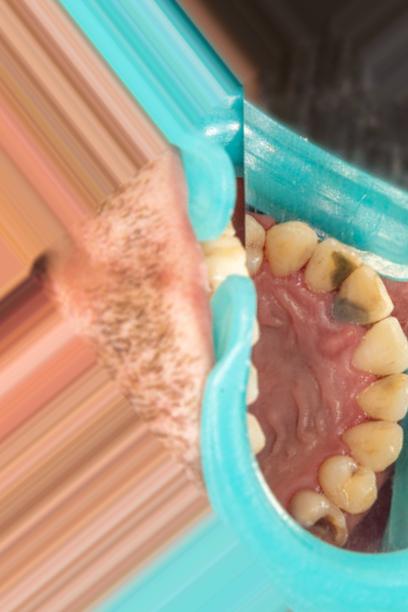
Condition: Caries